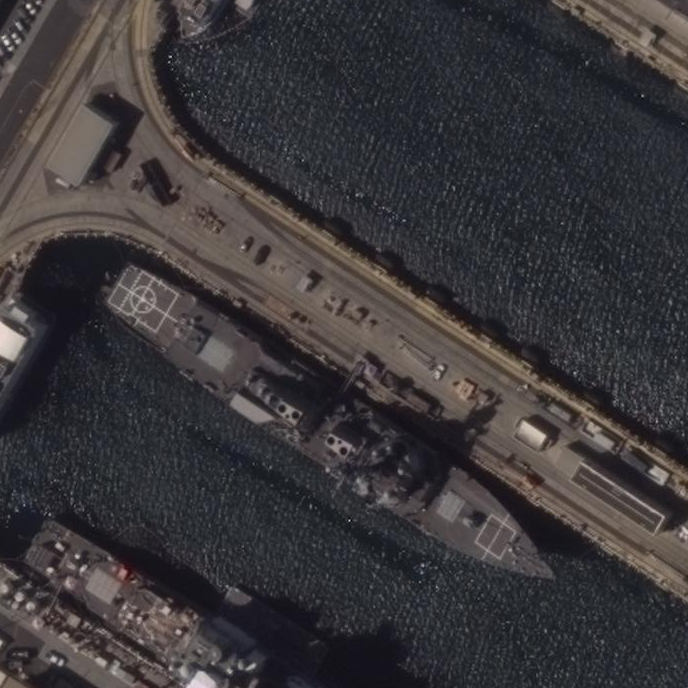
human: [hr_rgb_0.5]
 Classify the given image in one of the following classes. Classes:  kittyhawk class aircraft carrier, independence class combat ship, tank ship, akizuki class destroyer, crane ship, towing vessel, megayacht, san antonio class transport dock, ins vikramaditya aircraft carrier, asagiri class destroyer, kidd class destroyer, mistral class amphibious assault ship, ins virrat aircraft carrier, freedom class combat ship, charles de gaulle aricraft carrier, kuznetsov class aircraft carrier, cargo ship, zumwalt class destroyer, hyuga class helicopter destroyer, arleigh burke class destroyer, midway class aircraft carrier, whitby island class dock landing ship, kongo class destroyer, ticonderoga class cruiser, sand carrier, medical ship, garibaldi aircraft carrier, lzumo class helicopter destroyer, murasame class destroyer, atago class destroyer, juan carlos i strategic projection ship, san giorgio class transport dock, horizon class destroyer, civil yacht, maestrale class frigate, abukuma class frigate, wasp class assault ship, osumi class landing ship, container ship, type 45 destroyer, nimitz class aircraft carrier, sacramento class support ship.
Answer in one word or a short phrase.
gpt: Arleigh Burke class destroyer